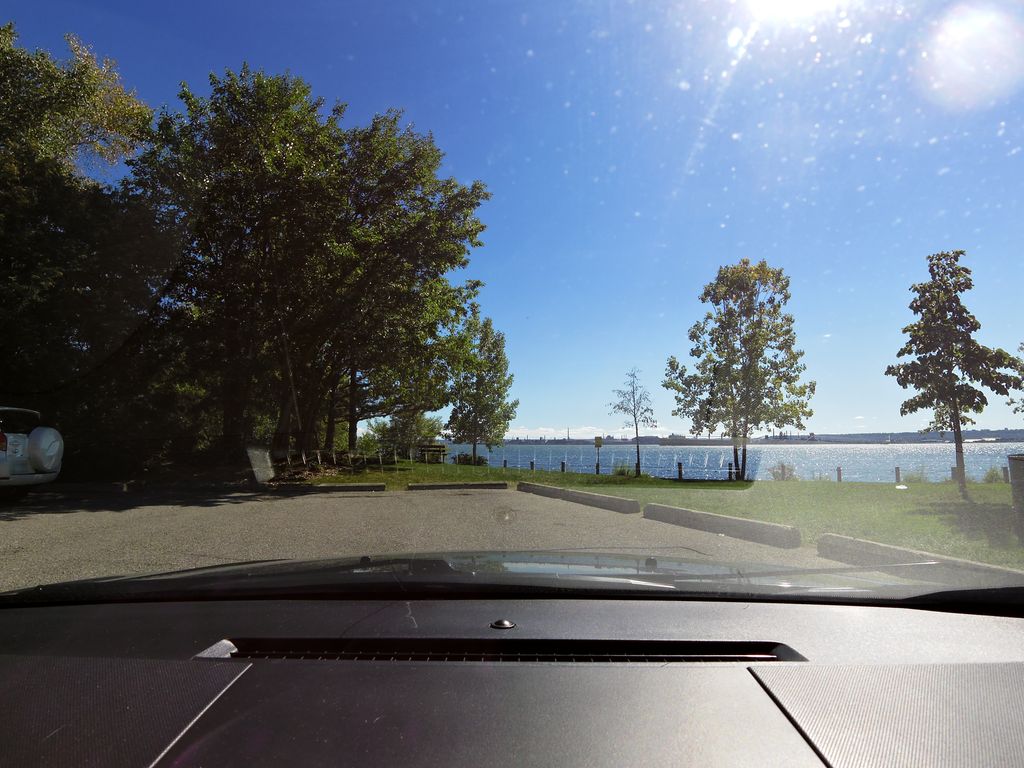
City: hamilton